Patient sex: M
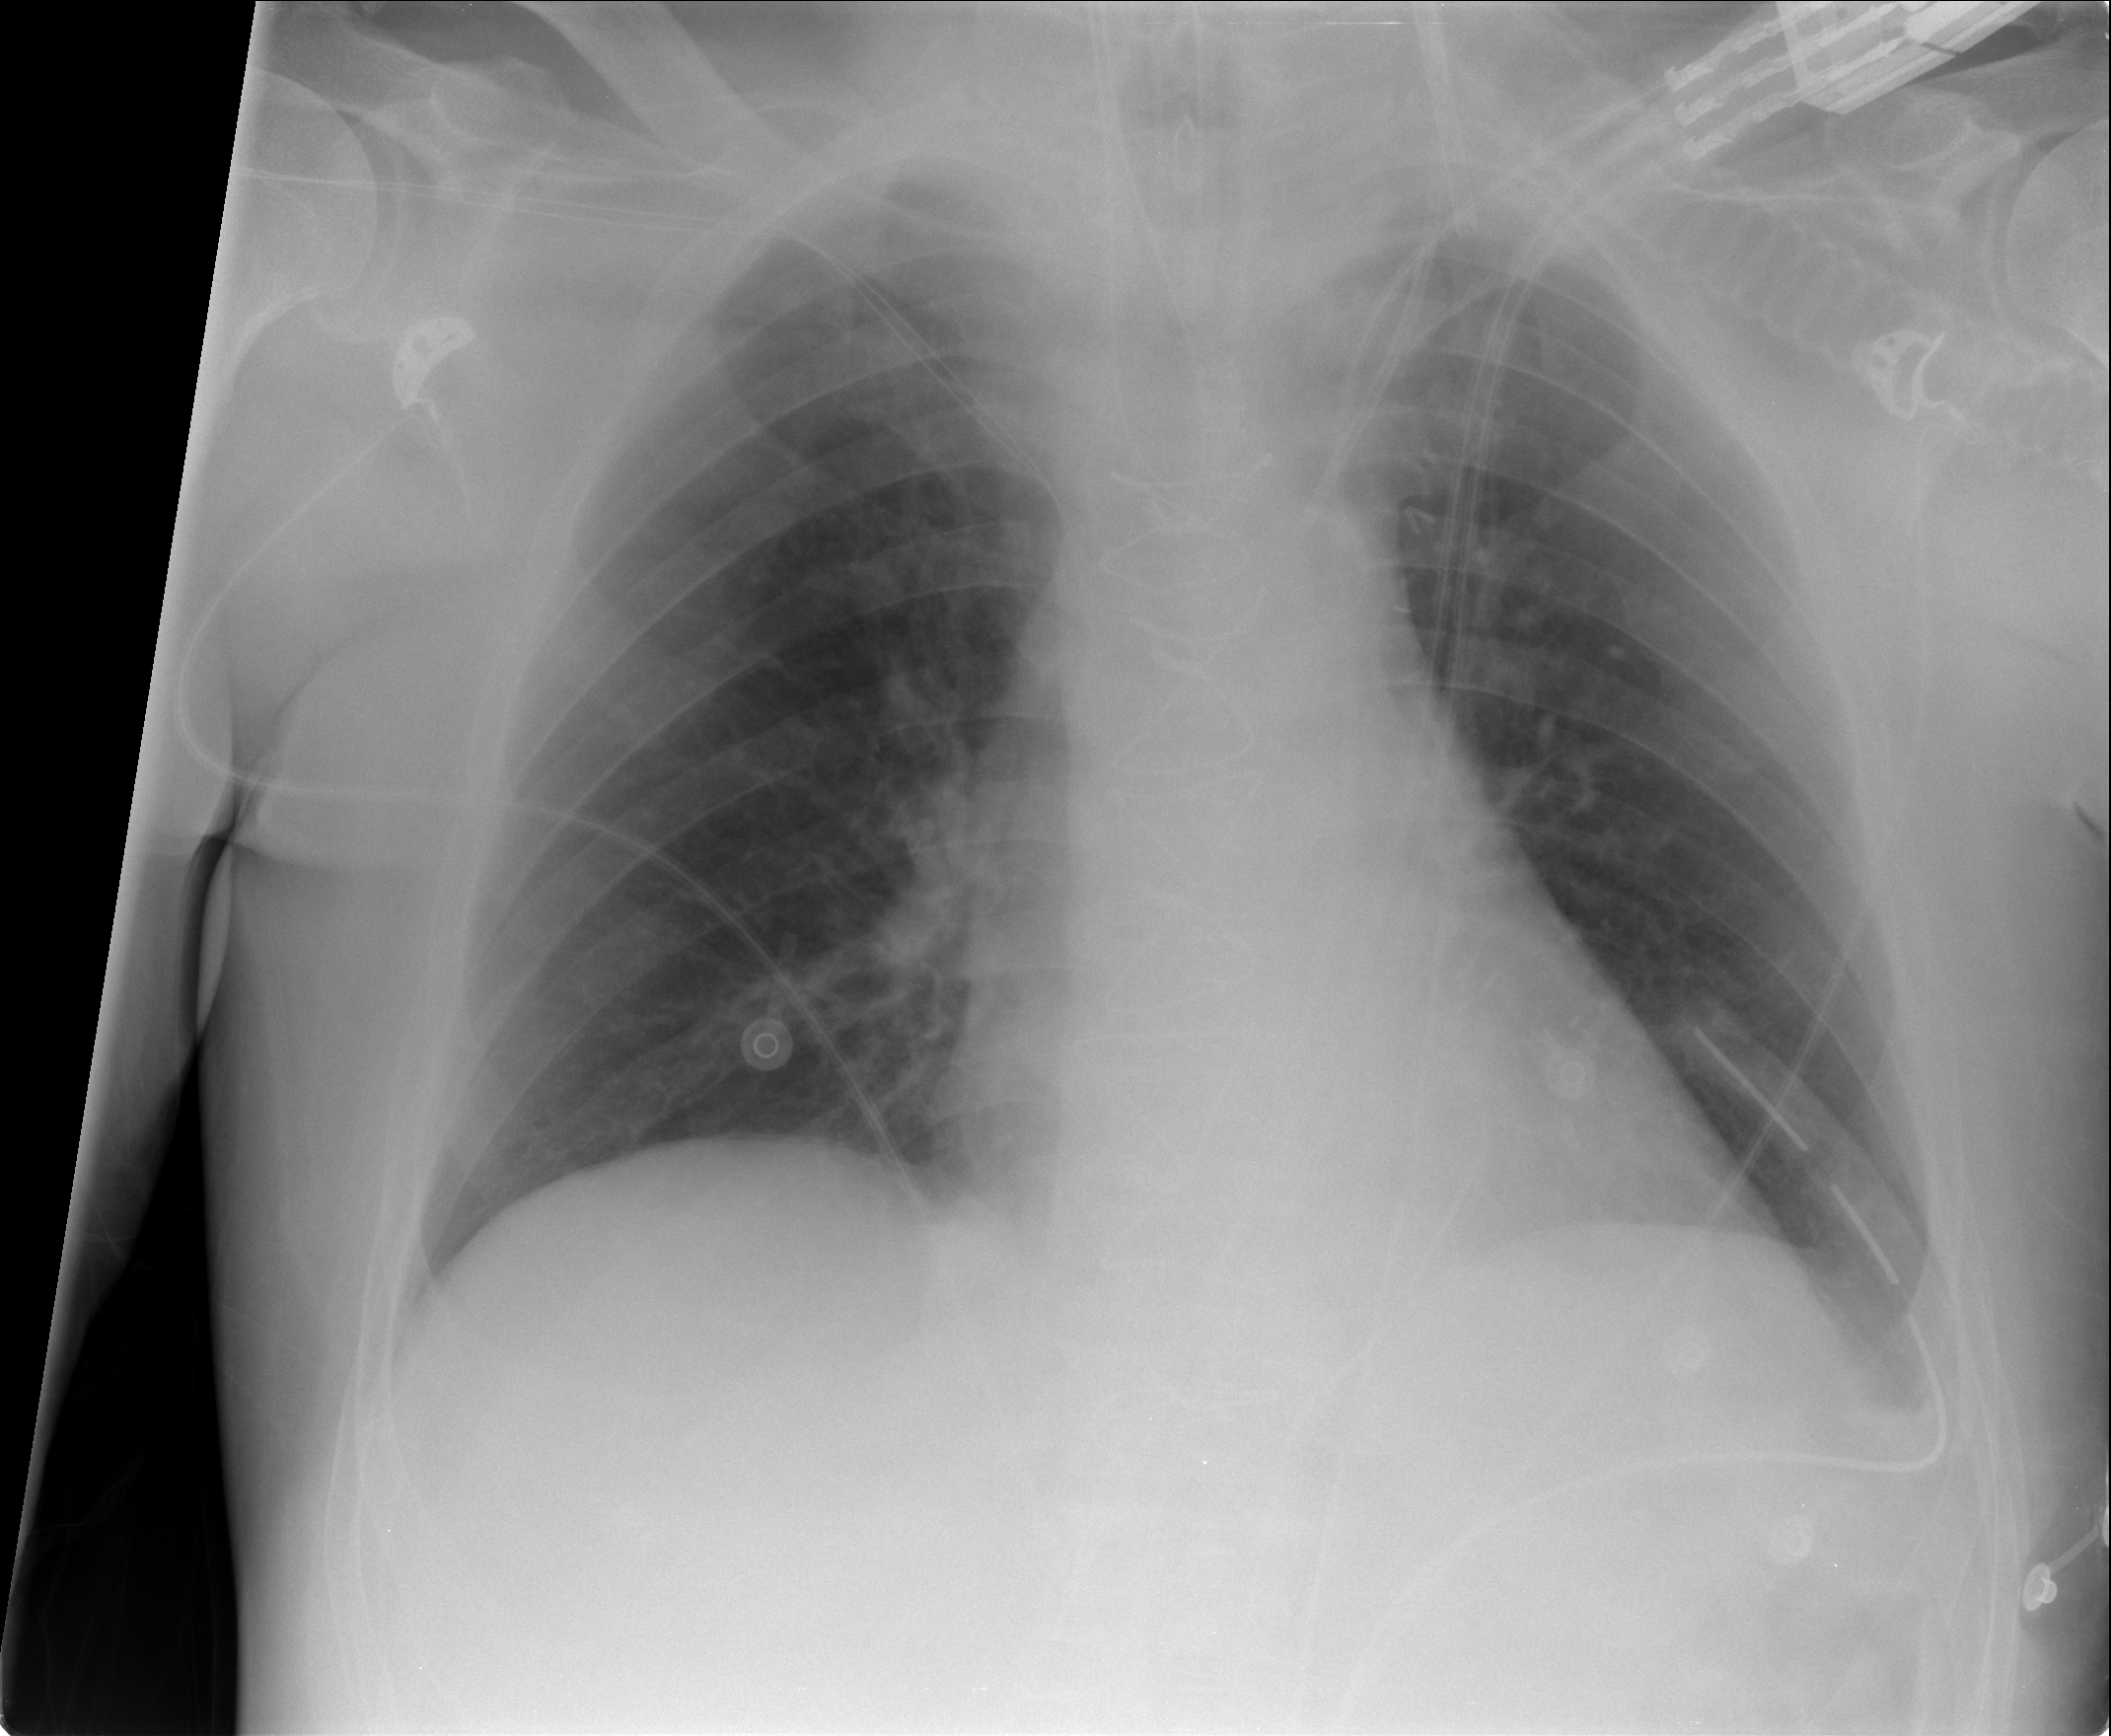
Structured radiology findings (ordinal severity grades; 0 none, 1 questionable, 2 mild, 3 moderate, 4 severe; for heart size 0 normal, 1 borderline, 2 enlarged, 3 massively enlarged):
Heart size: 1
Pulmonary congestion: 1
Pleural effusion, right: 0
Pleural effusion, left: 0
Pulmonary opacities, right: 0
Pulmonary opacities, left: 0
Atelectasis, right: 0
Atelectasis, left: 0